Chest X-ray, PA view. Patient: 53 years old, sex F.
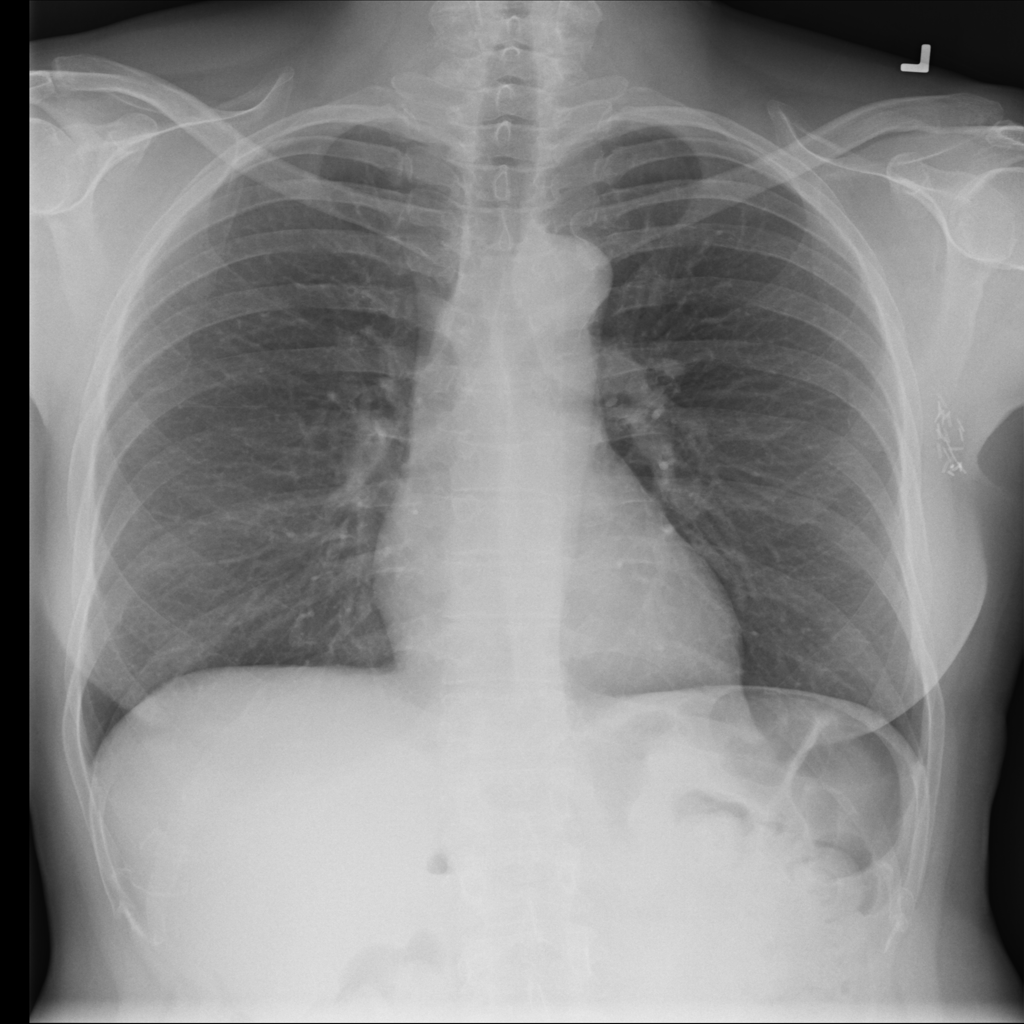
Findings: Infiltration